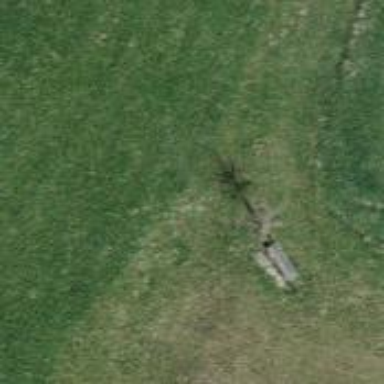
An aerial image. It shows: Bench for seating.